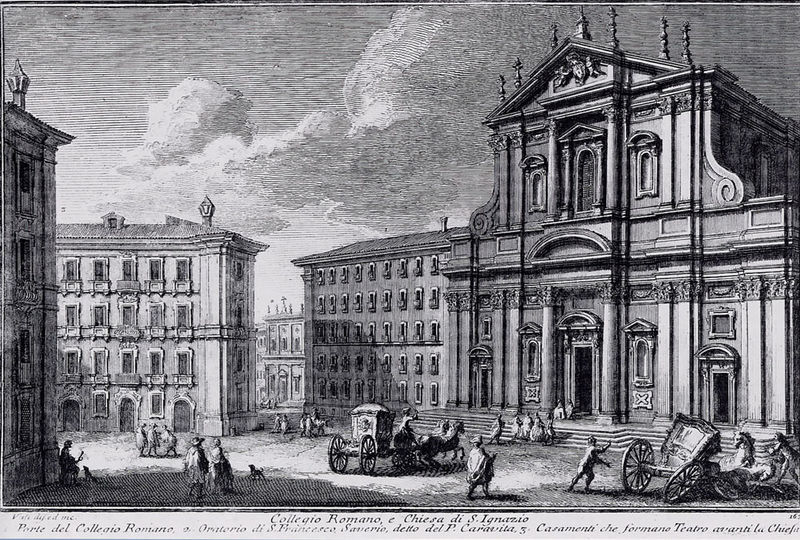
Titel: Collegio Romano e Chiesa di Sant' Ignazio
Künstler: Giuseppe Vasi
Standort: Roma
Institution: Sant'Ignazio
Schlagwörter: himmel, schatten, weiß, wolken, menschen, sitzen, stadt, fenster, grau, licht, männer, schwarz, strasse, strassenszene, säulen, zeichnung, gebäude, haus, hund, hunde, tier, tiere, wolke, leute, architektur, barock, stein, häuser, kirche, sonne, boden, renaissance, pferd, pferde, räder, schrift, fassade, fassaden, gasse, italien, passanten, vedute, giebel, grafik, graphik, kutsche, kutschen, platz, speichen, figuren, rundbogen, wagen, staffage, treppe, treppen, stufen, tor, eingang, münchen, palast, palazzo, druck, druckgraphik, lithographie, schwarz-weiss, druckgrafik, radierung, stich, text, kutscher, kapitelle, rom, dreiecksgiebel, portal, kaputt, voluten, residenz, portikus, unfall, geschosse, schnecke, kupferstich, stockwerke, umgefallen, römisch, pferdewagen, fensterrahmung, il gesu, genster, menscen, starße, stiege, jesuiten, porte, thronwagen, lathographie, hhaus, collegio, romano, st. ignazio